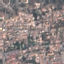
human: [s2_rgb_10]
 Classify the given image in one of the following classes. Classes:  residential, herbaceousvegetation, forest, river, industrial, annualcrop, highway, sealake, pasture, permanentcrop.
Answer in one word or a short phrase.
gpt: Residential